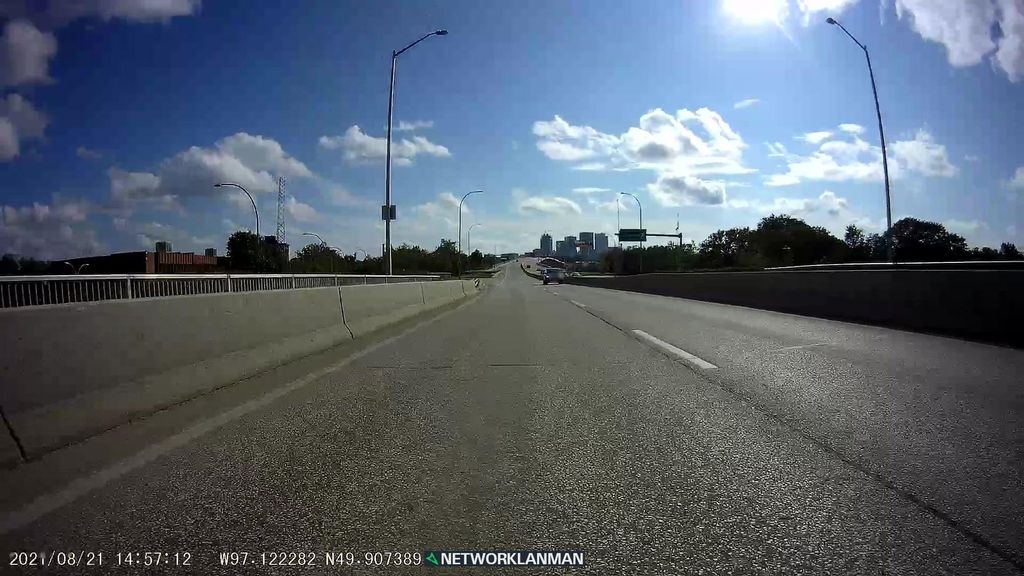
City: winnipeg